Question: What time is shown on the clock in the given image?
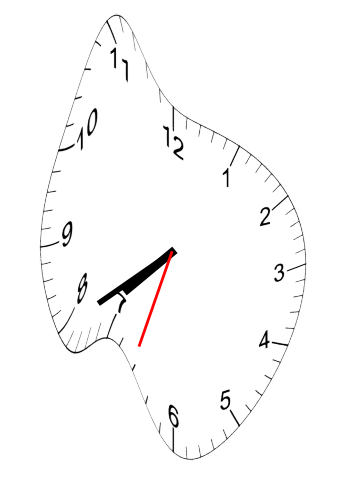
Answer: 07:39:33